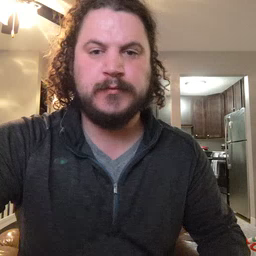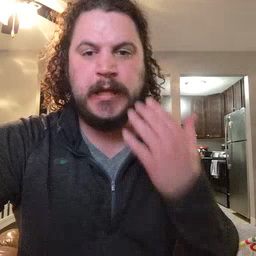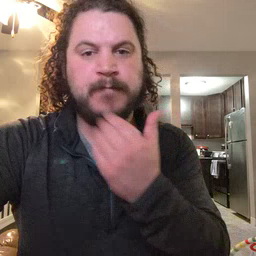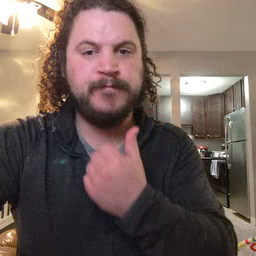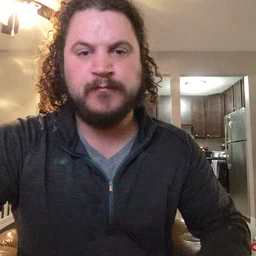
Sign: napkin